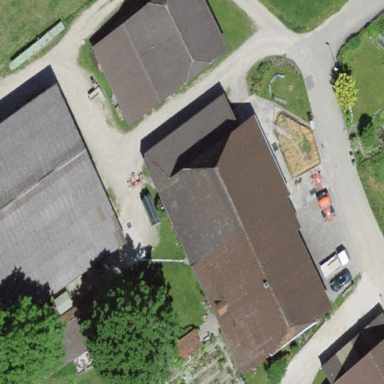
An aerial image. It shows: Farmyard area.